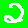
Digit: 2